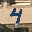
Label: 4